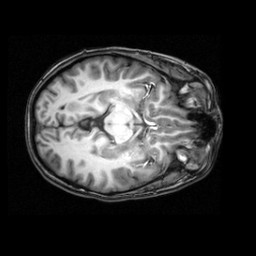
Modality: T1w
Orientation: axial
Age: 24
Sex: female
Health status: healthy
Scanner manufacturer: philips
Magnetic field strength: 3 T
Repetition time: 0.008 s
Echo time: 0.0037 s